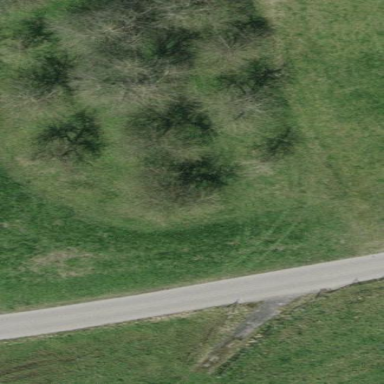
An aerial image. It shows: Orchard.